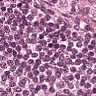
Metastatic tissue present: no